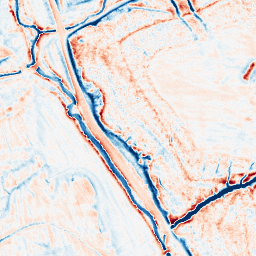
Category: edge_preserving
Decomposition family: anisotropic_diffusion
Decomposition parameters: iterations: 50
kappa: 10
gamma: 0.1
Upsampling method: quadratic
Upsampling parameters: scale: 8
Upsampling scale: 8